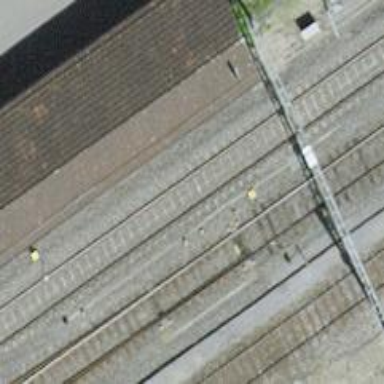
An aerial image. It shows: Railway switch.